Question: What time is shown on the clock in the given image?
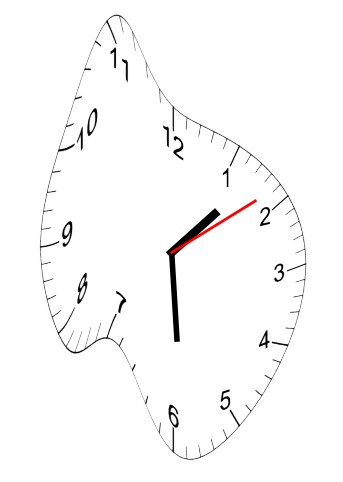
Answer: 01:29:09